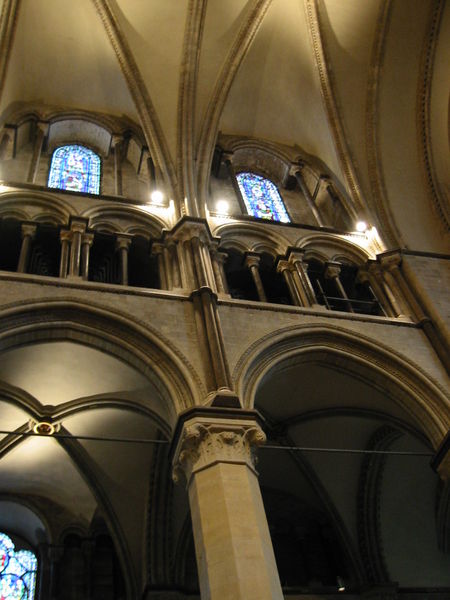
Titel: Kathedrale von Canterbury
Standort: Canterbury, Kathedrale (EU - GB)
Schlagwörter: blau, schatten, fenster, glas, licht, marmor, säule, ornament, barock, stein, kirche, gold, decke, bogen, bögen, gewölbe, stangen, hall, mosaik, bleiglas, altar, kathedrale, kapitell, orgel, gothik, streben, barok, glsa, kirchenfenster, bariock